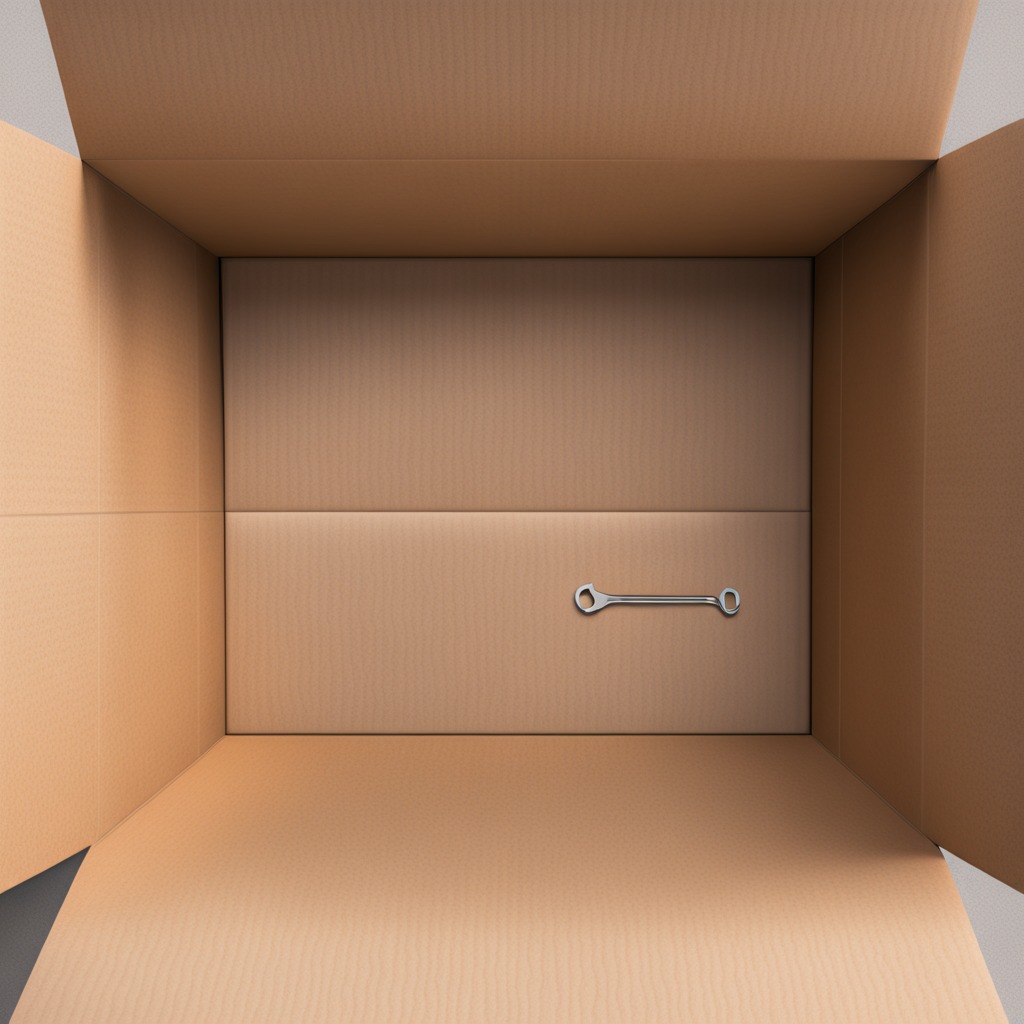
An wrench lying on a clean dry cardboard box surface in an outdoor workshop during daytime bright natural light soft shadows slightly creased but